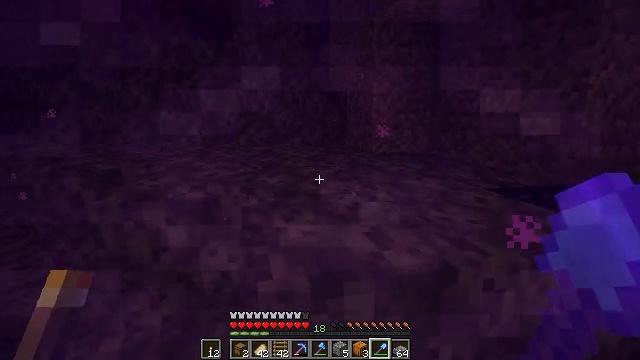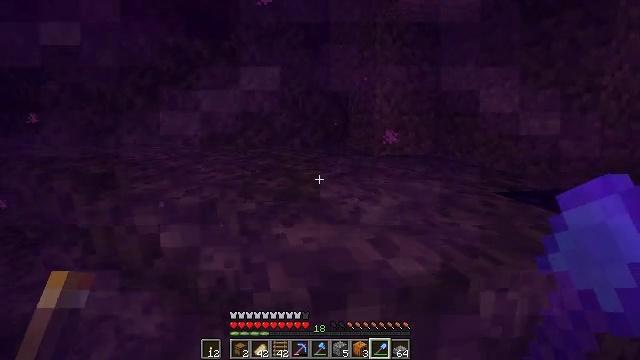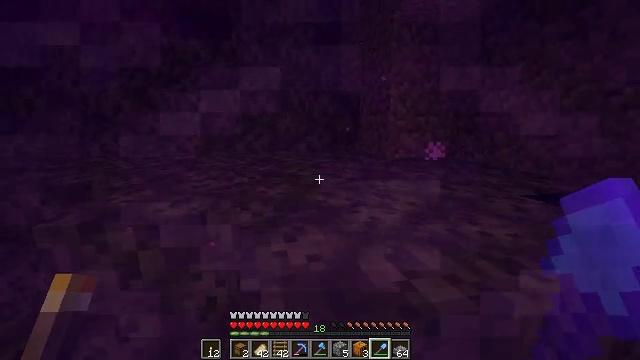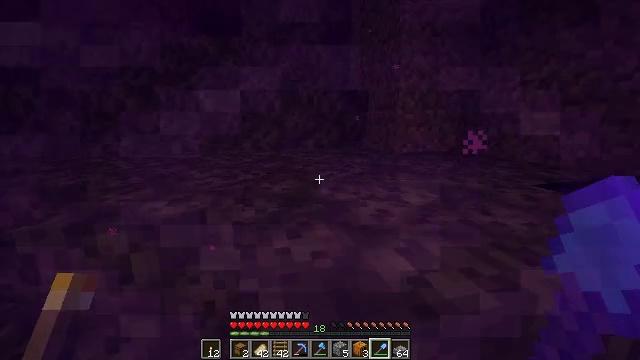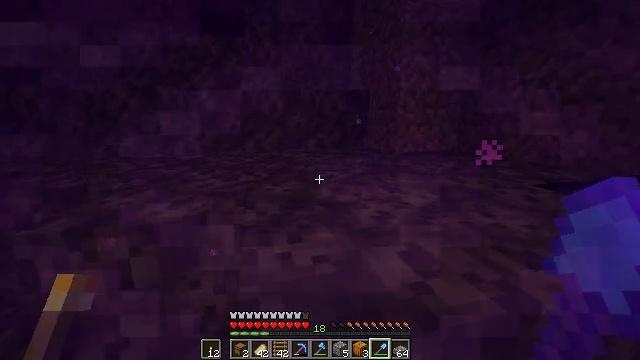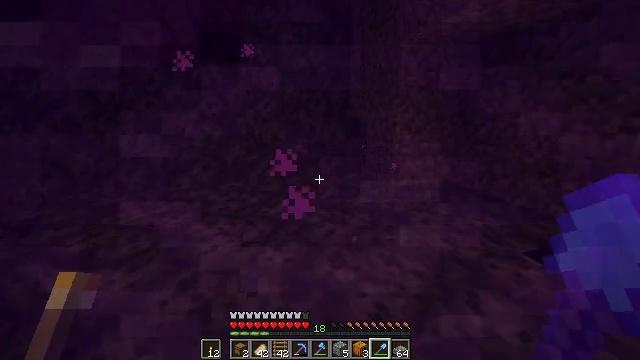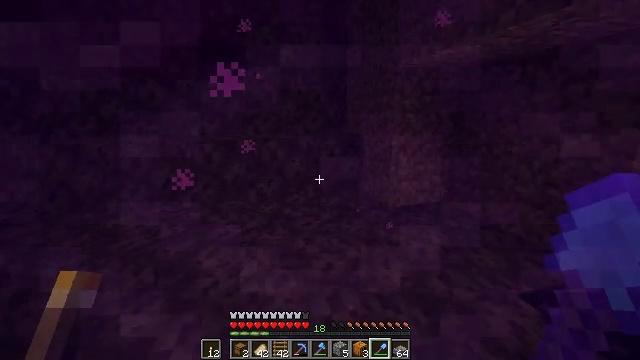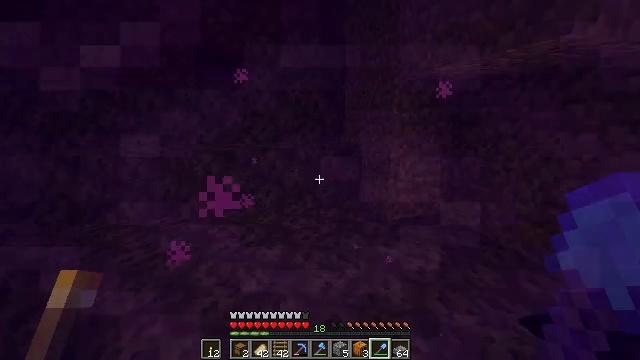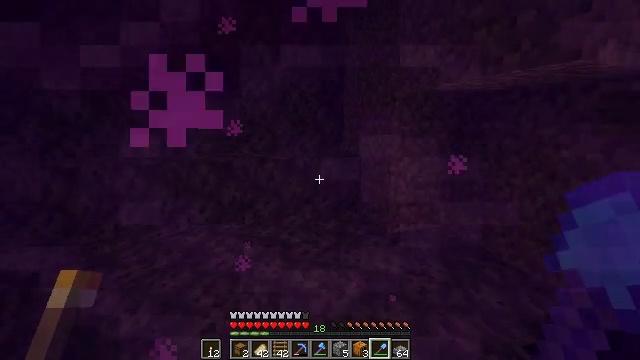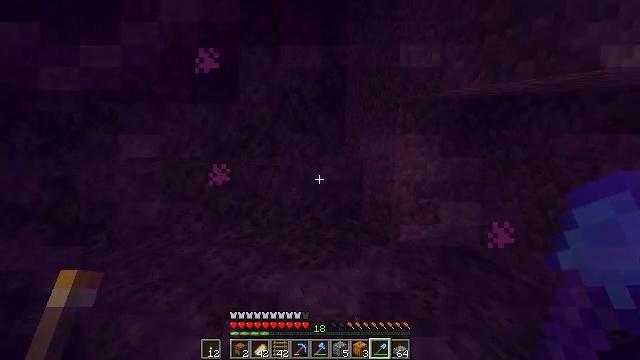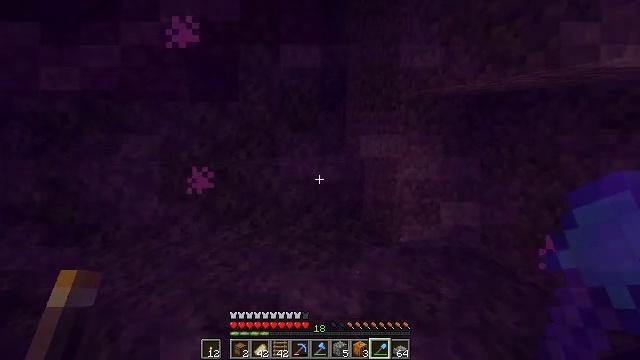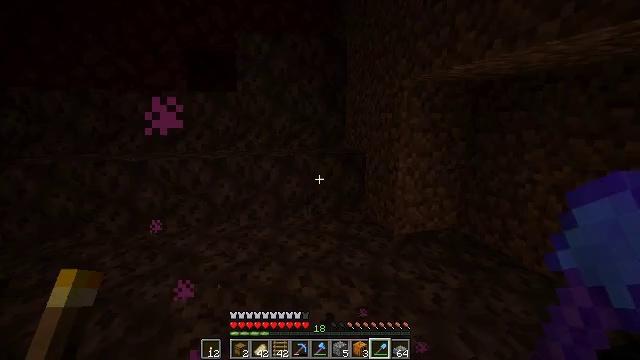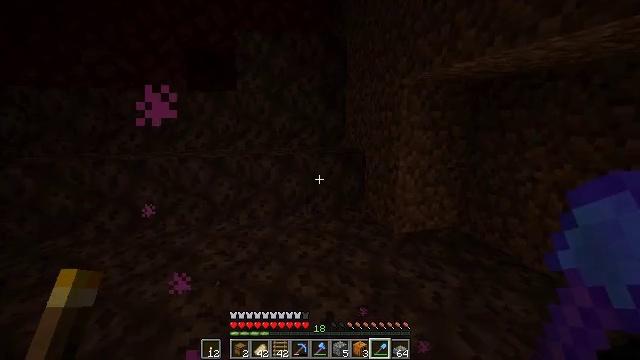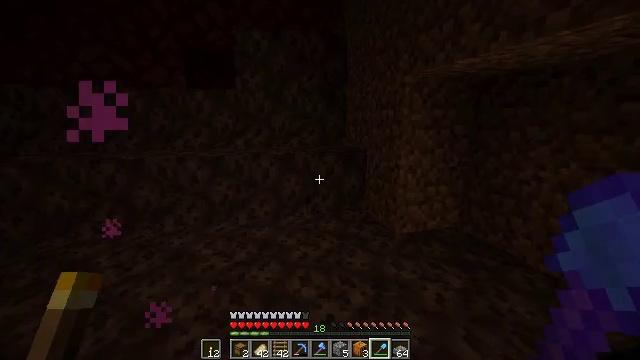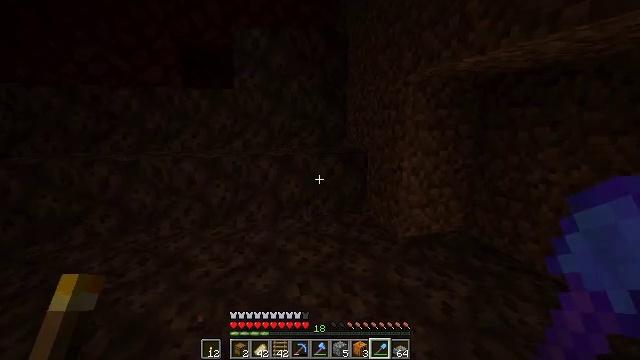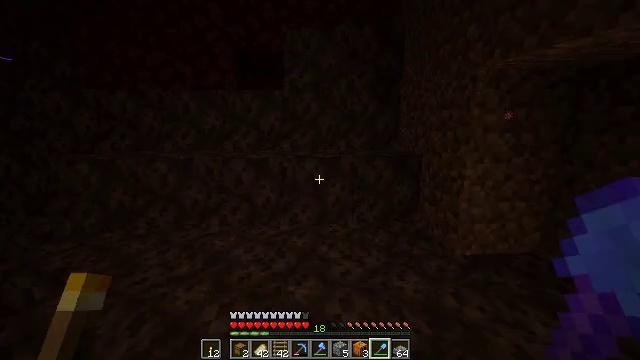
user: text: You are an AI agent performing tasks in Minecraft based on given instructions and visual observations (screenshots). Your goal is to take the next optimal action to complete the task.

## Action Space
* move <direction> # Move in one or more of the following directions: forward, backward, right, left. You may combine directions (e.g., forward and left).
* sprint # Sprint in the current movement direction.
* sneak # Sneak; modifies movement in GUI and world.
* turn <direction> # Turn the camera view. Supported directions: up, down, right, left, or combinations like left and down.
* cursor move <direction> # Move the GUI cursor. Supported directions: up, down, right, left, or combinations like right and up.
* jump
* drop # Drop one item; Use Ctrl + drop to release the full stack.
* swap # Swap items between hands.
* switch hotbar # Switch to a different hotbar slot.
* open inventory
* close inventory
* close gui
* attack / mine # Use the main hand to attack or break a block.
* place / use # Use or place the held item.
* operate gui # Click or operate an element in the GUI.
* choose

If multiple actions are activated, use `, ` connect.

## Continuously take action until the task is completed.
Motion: motion action
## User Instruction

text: Collect soul sand blocks.
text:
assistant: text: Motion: move forward
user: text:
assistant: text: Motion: move forward
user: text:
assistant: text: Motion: move forward
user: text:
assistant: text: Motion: move forward, jump
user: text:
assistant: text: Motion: move forward, jump
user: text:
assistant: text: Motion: move forward, jump
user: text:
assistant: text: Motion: move forward, jump
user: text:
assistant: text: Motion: move forward, jump
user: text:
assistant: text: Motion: move forward
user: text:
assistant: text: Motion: move forward
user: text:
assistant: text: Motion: move forward
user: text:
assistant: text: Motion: move forward
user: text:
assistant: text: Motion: move forward
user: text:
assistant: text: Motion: move forward
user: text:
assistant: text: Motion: move forward, turn left
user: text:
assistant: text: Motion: move forward, turn left
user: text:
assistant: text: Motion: move forward and move right, turn left
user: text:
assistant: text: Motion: move right, turn left
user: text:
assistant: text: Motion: move right, turn left
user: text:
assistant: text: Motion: turn left
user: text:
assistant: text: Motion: turn left
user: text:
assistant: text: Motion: no_op
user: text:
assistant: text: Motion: no_op
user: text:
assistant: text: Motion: no_op
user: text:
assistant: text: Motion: no_op
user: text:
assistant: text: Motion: no_op
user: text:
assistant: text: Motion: no_op
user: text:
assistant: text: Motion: no_op
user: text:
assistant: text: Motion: no_op
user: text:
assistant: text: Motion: no_op